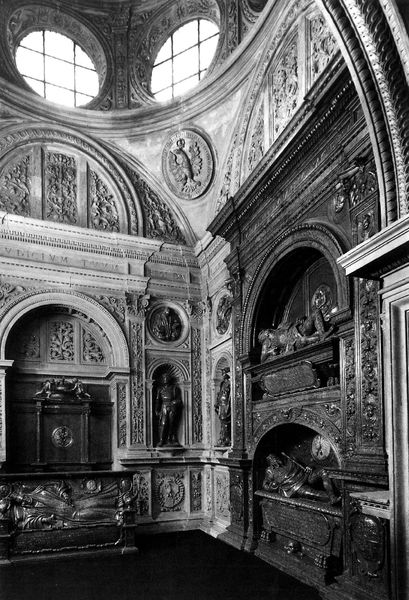
Titel: Krakau, Waweldom, Innenraum der Sigismundkaplle
Künstler: Bartolomeo Berrecci
Standort: Krakau (Kraków), Waweldom, Sigismundkapelle (EU - PL)
Schlagwörter: mann, schatten, weiß, ausschnitt, fenster, glas, grau, licht, männer, pfeiler, raum, schwarz, gebäude, stehen, stein, tod, bild, innenraum, kirche, innen, gotik, kreis, rund, relief, liegen, ansicht, bogen, figuren, rundbogen, dekor, ornamente, verzierung, foto, bögen, nische, dom, schwarz weiss, schwert, gebet, altar, wappen, weß, skulpturen, statuen, grab, heilig, gothik, streben, mausoleum, grabmal, halbbogen, runde fenster, särge, ruhesttätte, bögen altar